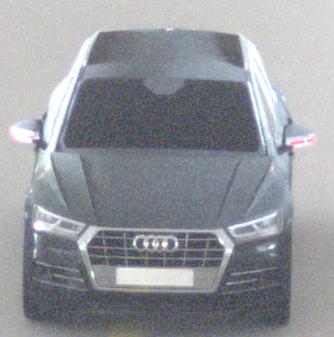
Make: Audi
Model: Q5 45 TFSI
Detailed model: Q5 (FY)
Model produced from: 2019/01
Model produced until: 2019/05
Doors: 5
Color: black
Road condition: dry road
Daytime: midday
Contrast: medium contrast